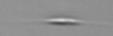
Label: Cylindrotheca_morphotype1